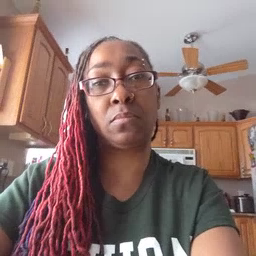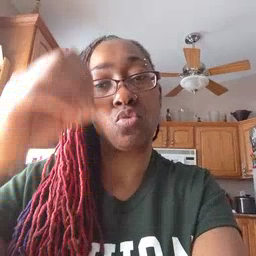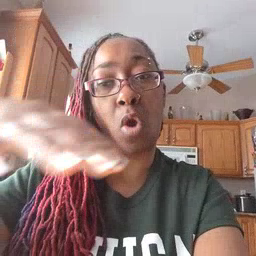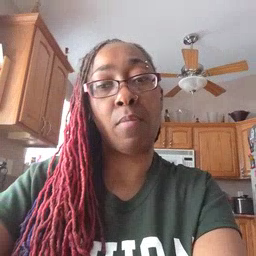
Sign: drop